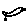
Label: bird